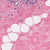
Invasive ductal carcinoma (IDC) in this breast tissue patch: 0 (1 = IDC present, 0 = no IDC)